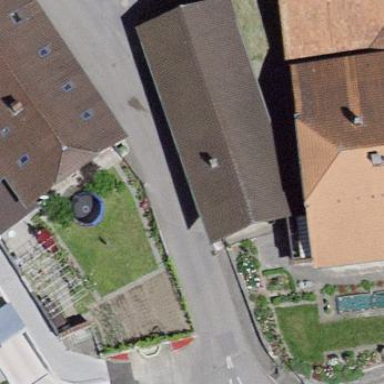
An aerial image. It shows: Building with roof made of roof tiles.